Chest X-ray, PA view. Patient: 36 years old, sex M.
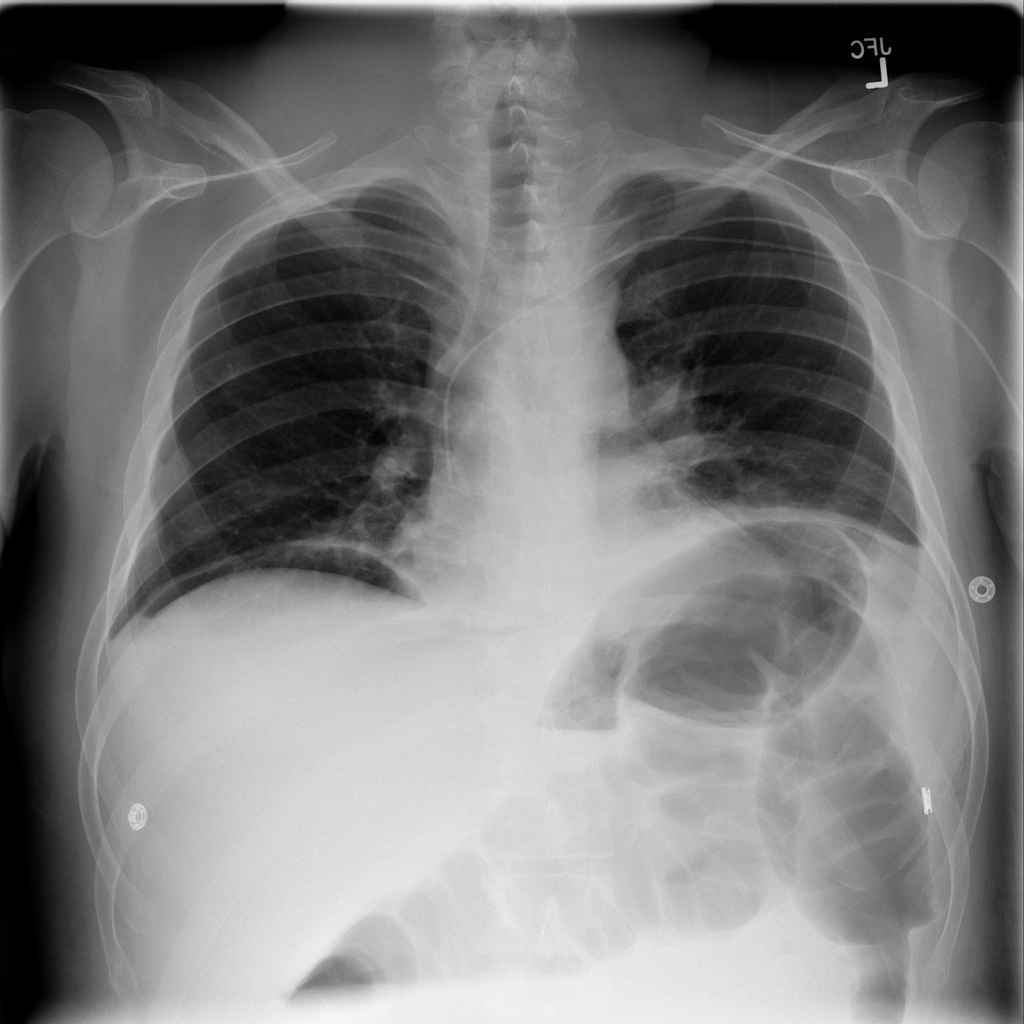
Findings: Mass